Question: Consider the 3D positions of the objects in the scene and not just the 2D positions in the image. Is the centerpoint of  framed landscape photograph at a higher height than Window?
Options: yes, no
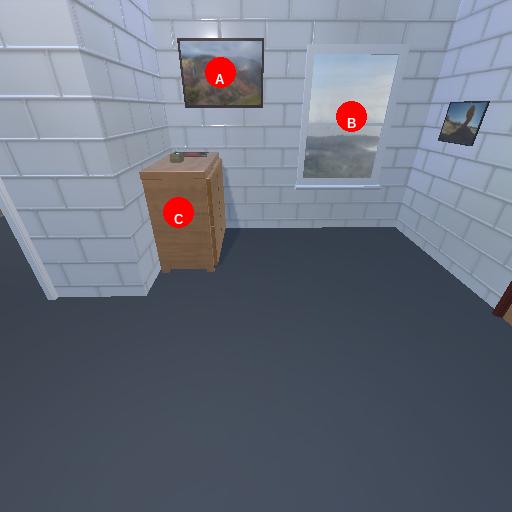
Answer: yes